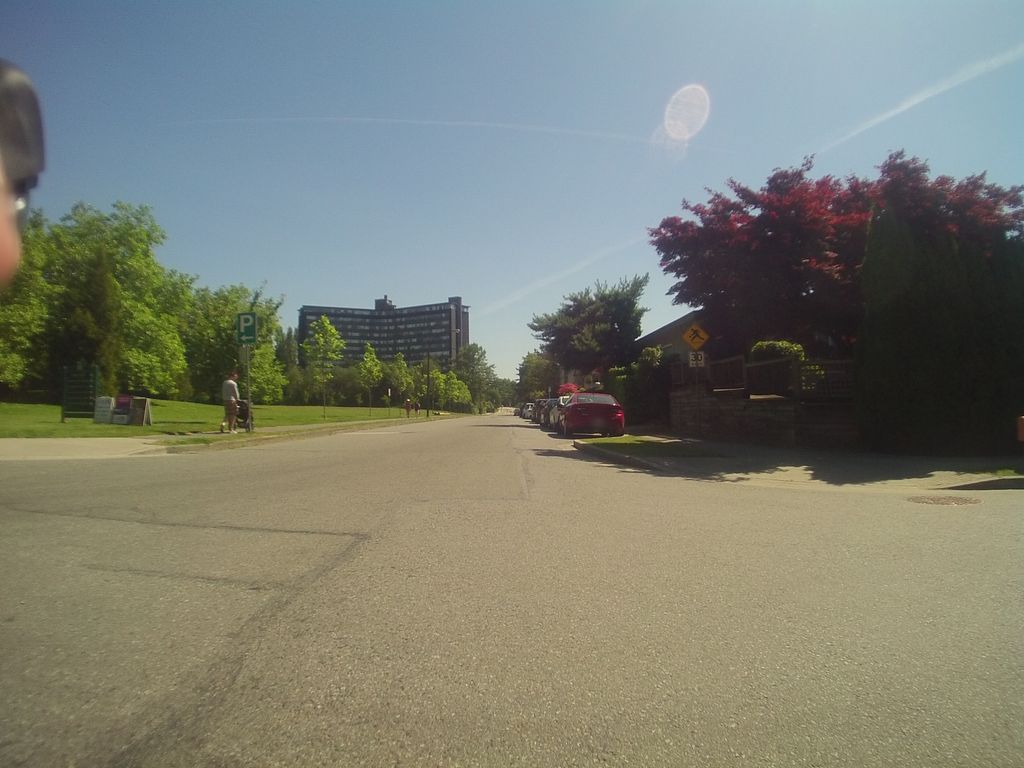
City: vancouver